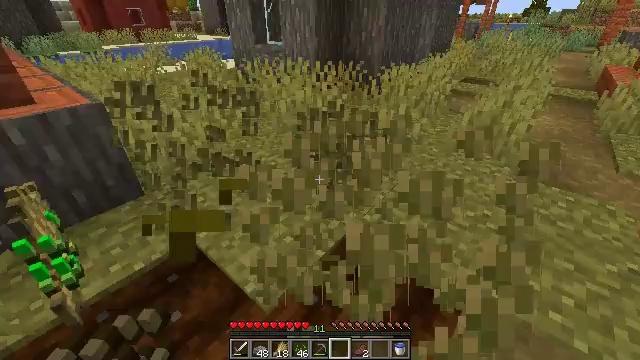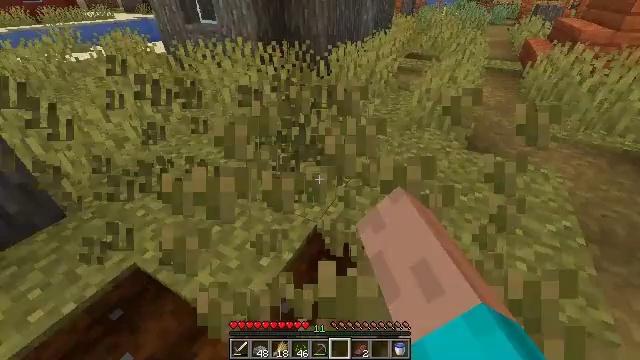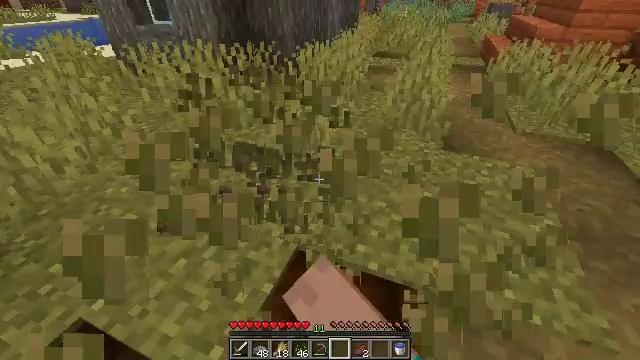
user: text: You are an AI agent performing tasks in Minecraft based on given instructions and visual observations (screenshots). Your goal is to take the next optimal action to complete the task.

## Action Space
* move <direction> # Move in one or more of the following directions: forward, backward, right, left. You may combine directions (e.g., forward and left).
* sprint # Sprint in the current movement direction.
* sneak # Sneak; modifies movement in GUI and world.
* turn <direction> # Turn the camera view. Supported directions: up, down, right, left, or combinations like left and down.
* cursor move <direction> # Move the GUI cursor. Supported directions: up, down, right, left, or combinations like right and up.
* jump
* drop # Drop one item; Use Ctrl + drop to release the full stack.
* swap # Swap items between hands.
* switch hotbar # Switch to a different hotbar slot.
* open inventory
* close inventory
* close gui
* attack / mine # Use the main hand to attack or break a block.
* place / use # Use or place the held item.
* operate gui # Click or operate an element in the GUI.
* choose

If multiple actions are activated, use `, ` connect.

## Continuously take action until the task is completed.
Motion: motion action
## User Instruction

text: Collect wheat crops.
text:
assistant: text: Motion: move forward, turn right and down, attack / mine
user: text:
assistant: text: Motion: move forward, turn right, attack / mine
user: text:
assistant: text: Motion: attack / mine